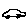
Label: car